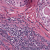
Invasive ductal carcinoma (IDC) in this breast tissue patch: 0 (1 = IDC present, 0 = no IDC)